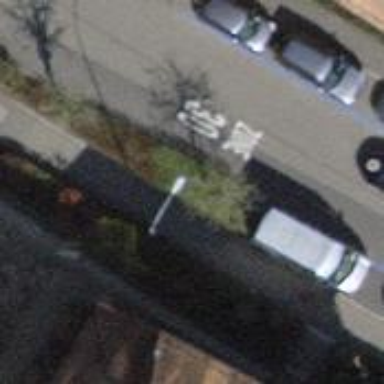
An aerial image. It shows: Sidewalk along the footway.